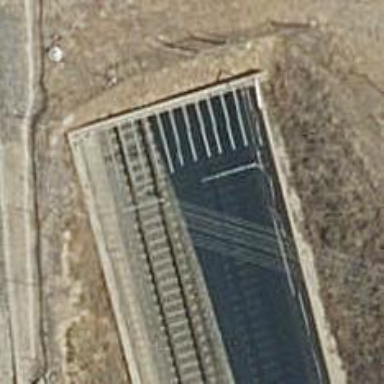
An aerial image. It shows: Railway tunnel with overhead electrified contact lines.